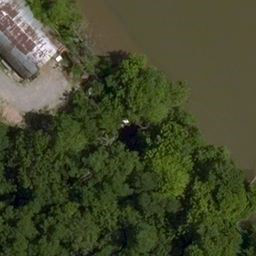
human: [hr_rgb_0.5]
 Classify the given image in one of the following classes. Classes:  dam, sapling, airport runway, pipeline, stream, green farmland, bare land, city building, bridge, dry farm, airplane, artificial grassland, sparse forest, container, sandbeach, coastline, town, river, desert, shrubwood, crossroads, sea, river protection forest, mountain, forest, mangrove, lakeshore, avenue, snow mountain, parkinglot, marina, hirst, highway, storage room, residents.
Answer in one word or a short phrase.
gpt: river protection forest